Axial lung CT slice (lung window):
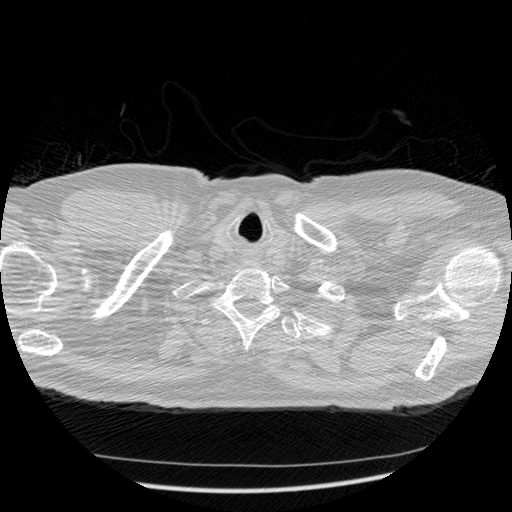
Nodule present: no